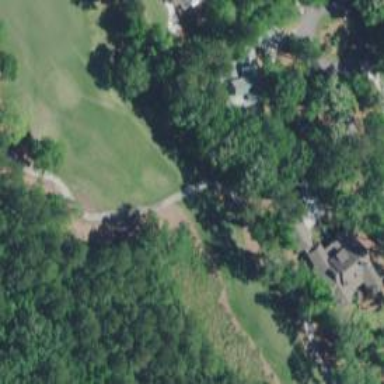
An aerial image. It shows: Service road used as golf cart path.